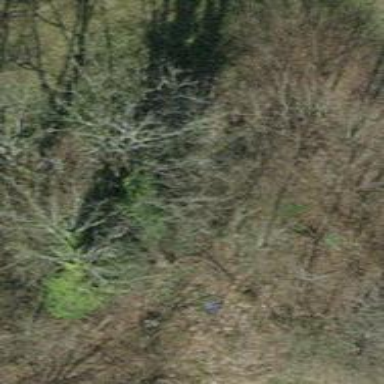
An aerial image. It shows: Broadleaved tree with lush foliage.